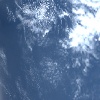
Label: water